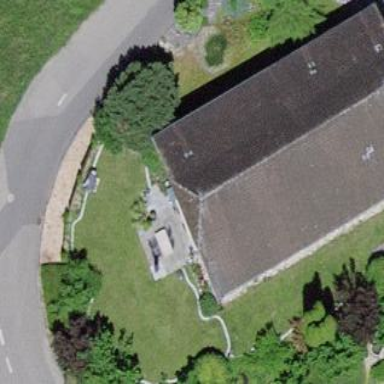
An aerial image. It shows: Detached building with half-hipped roof shape.